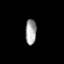
Tissue: prostate
Cell type: T cells
Senescence score: 0.7065
Nuclear area (px): 273
Mean DAPI intensity: 163.293